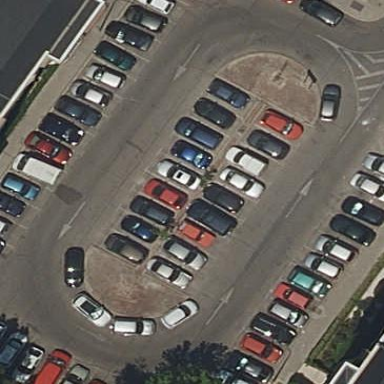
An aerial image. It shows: Asphalt parking aisle designated as service road.